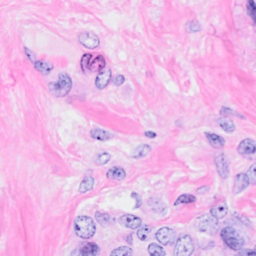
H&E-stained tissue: Breast